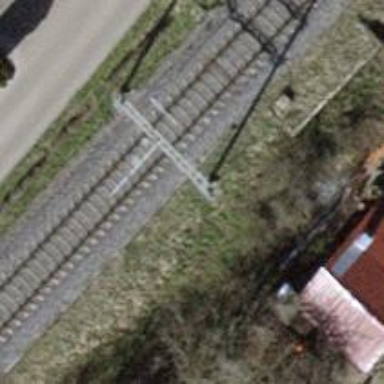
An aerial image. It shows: Catenary mast for power lines.